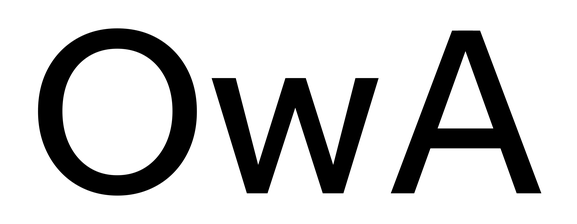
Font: InstrumentSans_Medium